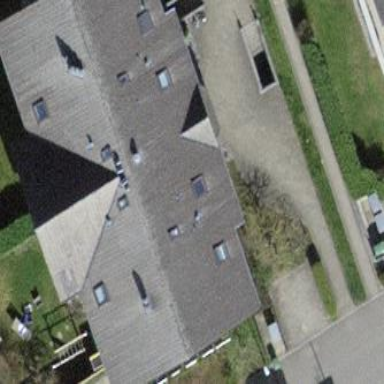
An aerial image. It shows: Building with tiled roof.